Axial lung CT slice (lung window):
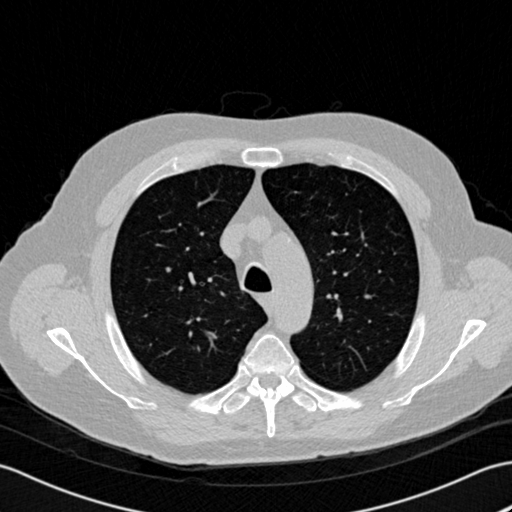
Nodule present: no